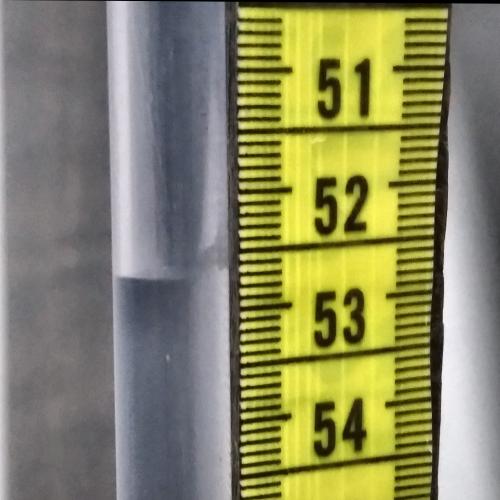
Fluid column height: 52.7 cm